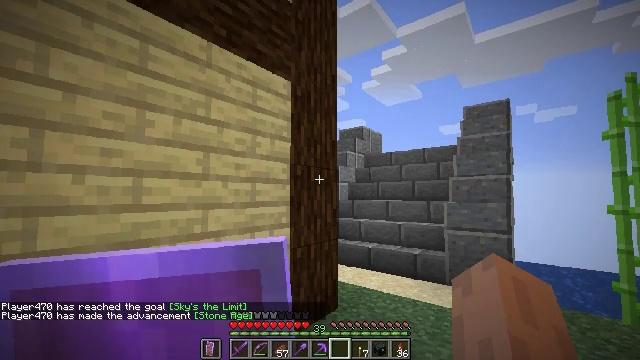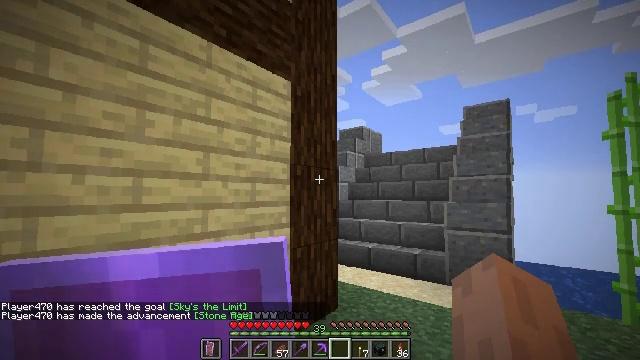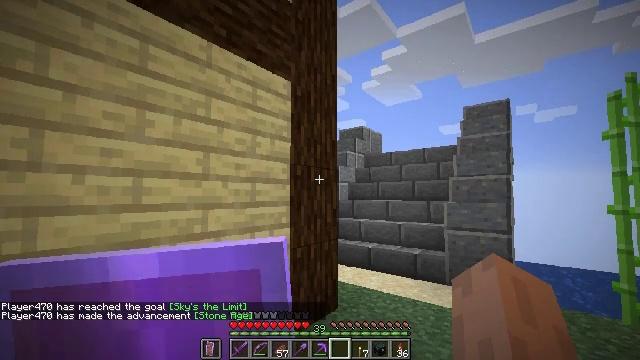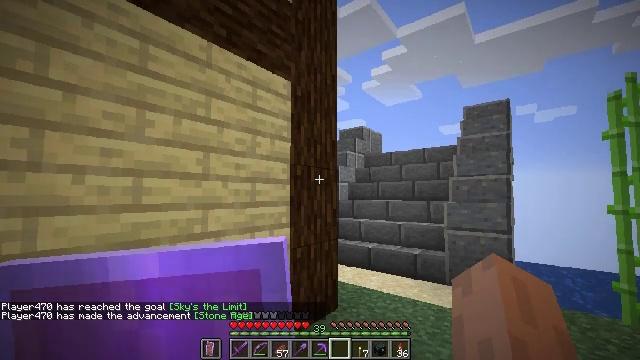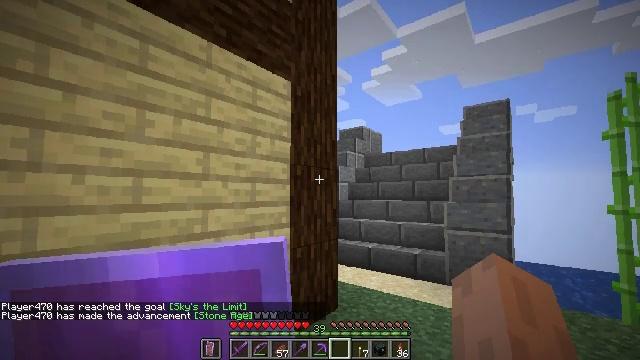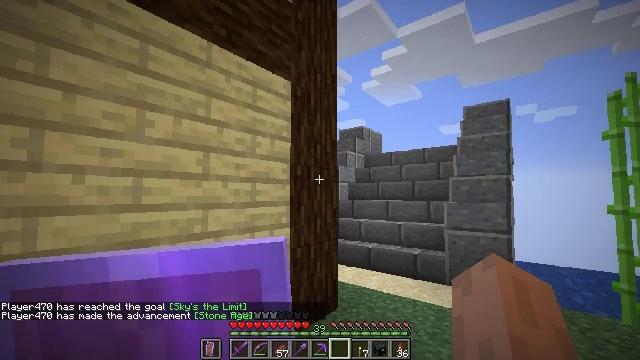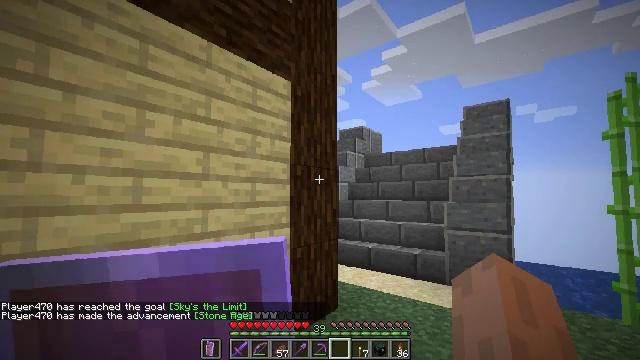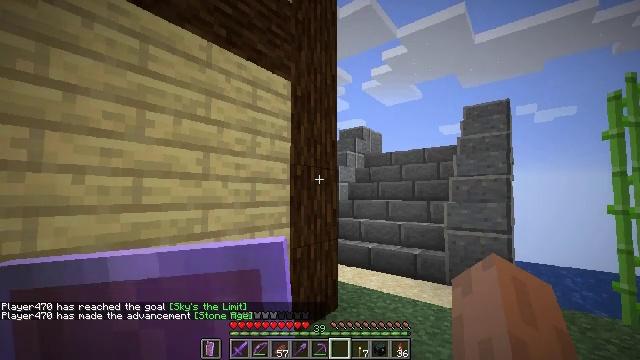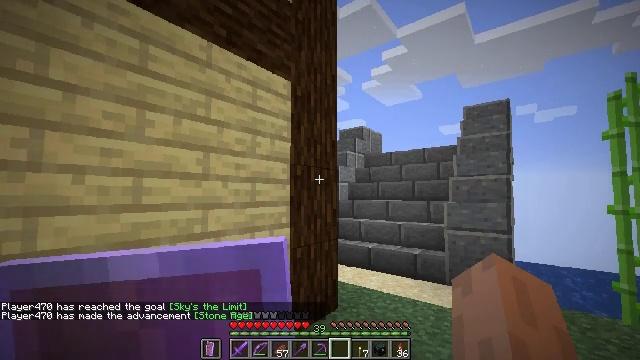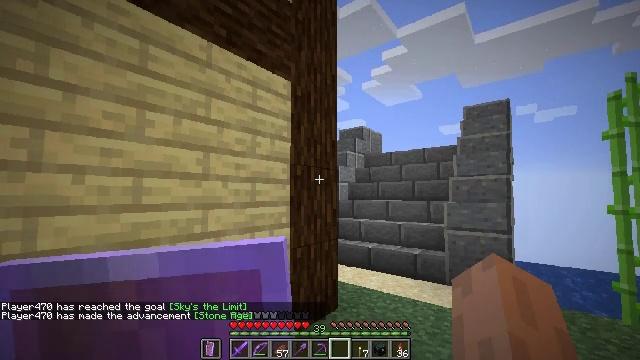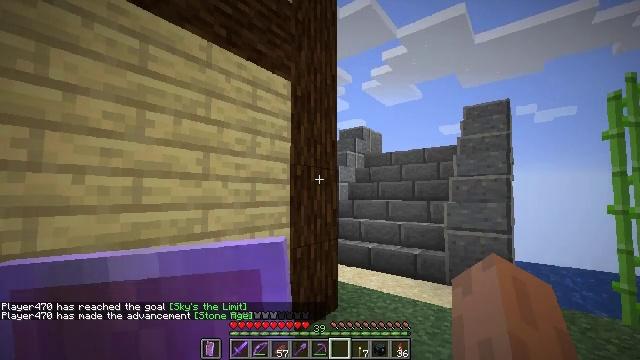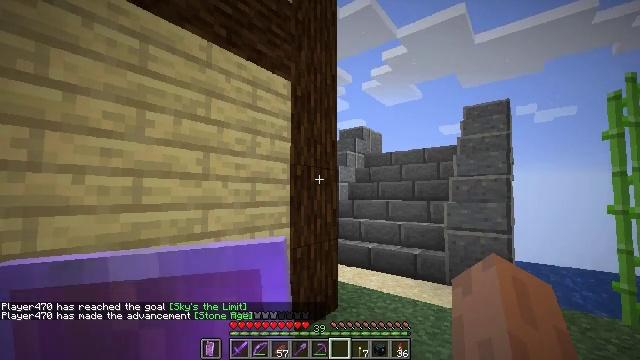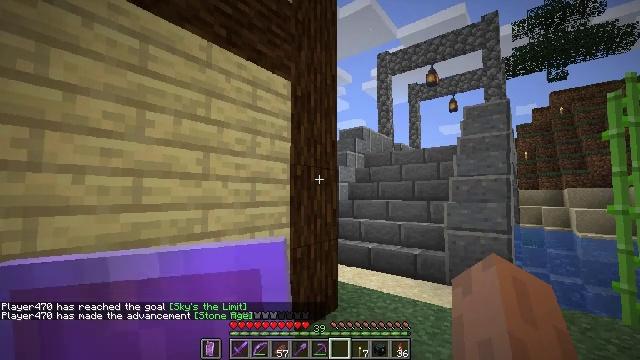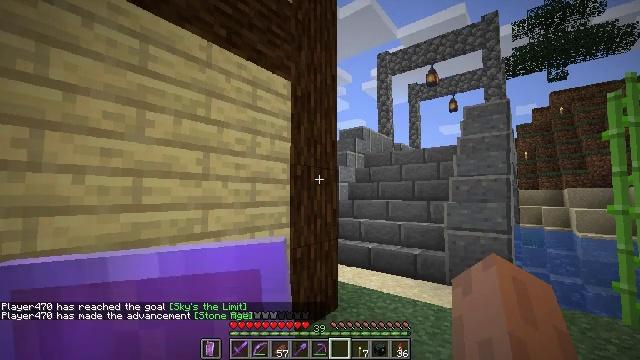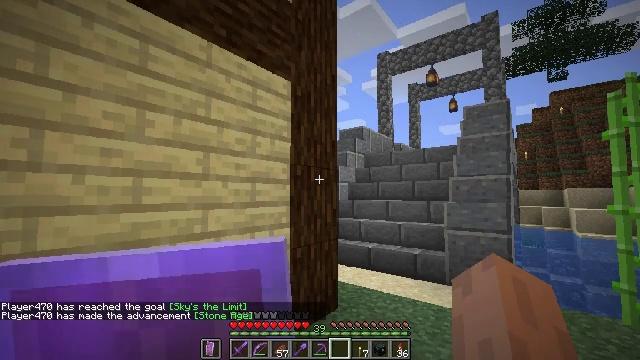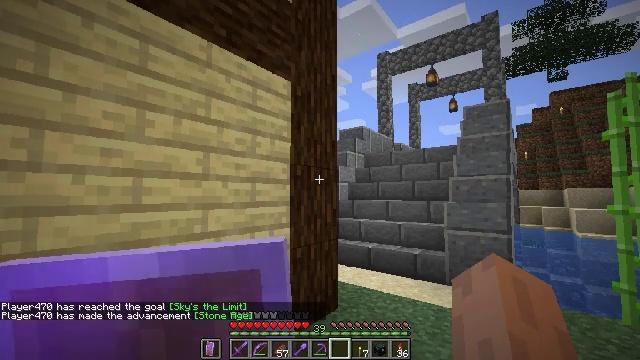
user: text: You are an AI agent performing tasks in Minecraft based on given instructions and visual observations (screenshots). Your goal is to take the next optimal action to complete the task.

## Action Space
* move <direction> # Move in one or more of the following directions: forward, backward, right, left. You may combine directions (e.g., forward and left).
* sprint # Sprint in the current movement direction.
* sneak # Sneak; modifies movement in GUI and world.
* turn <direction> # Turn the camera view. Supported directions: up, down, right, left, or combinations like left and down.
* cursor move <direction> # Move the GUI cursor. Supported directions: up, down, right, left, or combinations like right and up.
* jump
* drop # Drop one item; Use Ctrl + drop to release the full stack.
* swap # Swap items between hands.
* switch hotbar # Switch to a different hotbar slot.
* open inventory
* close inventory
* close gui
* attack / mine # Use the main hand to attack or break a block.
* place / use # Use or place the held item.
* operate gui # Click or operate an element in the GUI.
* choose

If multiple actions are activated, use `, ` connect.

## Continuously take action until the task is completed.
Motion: motion action
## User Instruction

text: Create glass by smelting sand.
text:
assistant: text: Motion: no_op
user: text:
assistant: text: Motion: no_op
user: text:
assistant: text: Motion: no_op
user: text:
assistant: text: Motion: no_op
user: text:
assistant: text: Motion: no_op
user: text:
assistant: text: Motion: no_op
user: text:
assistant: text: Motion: no_op
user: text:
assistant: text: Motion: no_op
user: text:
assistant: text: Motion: no_op
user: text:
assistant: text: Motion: no_op
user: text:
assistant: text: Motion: no_op
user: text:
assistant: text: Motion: no_op
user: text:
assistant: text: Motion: no_op
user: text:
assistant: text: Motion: no_op
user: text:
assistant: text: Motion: no_op
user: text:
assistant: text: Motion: no_op
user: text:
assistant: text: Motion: no_op
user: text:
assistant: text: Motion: no_op
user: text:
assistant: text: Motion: no_op
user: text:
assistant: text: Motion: no_op
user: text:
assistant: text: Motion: no_op
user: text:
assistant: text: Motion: no_op
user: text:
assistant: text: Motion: no_op
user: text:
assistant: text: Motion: no_op
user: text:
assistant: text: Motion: no_op
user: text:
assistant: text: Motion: no_op
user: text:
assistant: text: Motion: no_op
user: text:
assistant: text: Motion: no_op
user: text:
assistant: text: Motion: no_op
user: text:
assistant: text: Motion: no_op